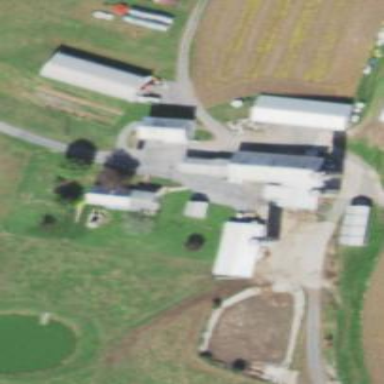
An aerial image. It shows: Farmyard area.